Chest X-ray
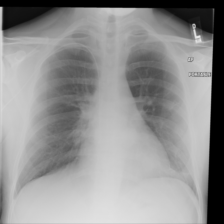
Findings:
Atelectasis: negative
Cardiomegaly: negative
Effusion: negative
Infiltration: negative
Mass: positive
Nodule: negative
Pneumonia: negative
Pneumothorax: negative
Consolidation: negative
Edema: negative
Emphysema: negative
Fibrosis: negative
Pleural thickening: negative
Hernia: negative